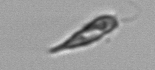
Label: Euglena